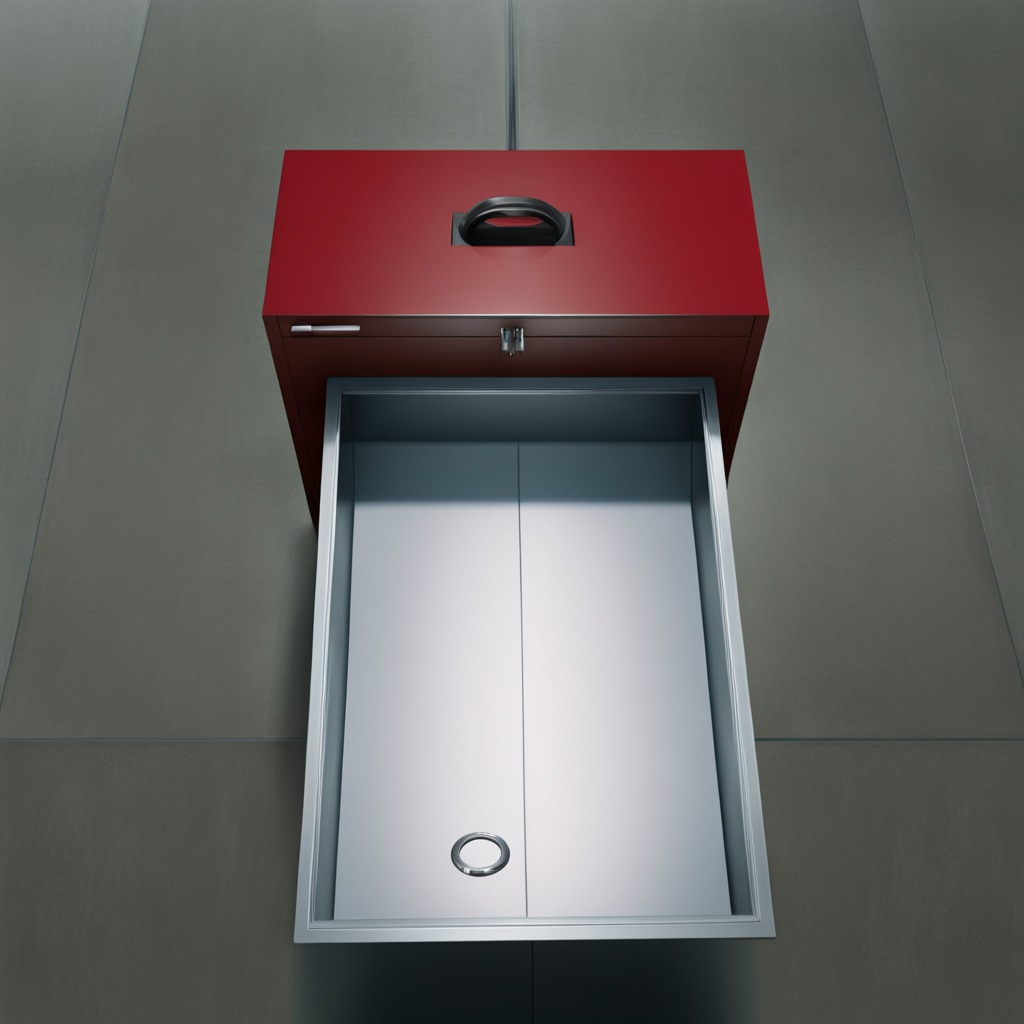
A flat metal washer is lying on the toolbox surface in an airplane hangar workshop.